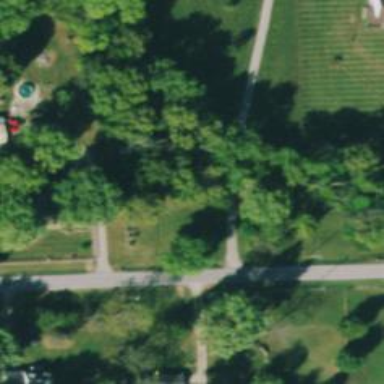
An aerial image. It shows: Driveway bridge on service road.